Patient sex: M
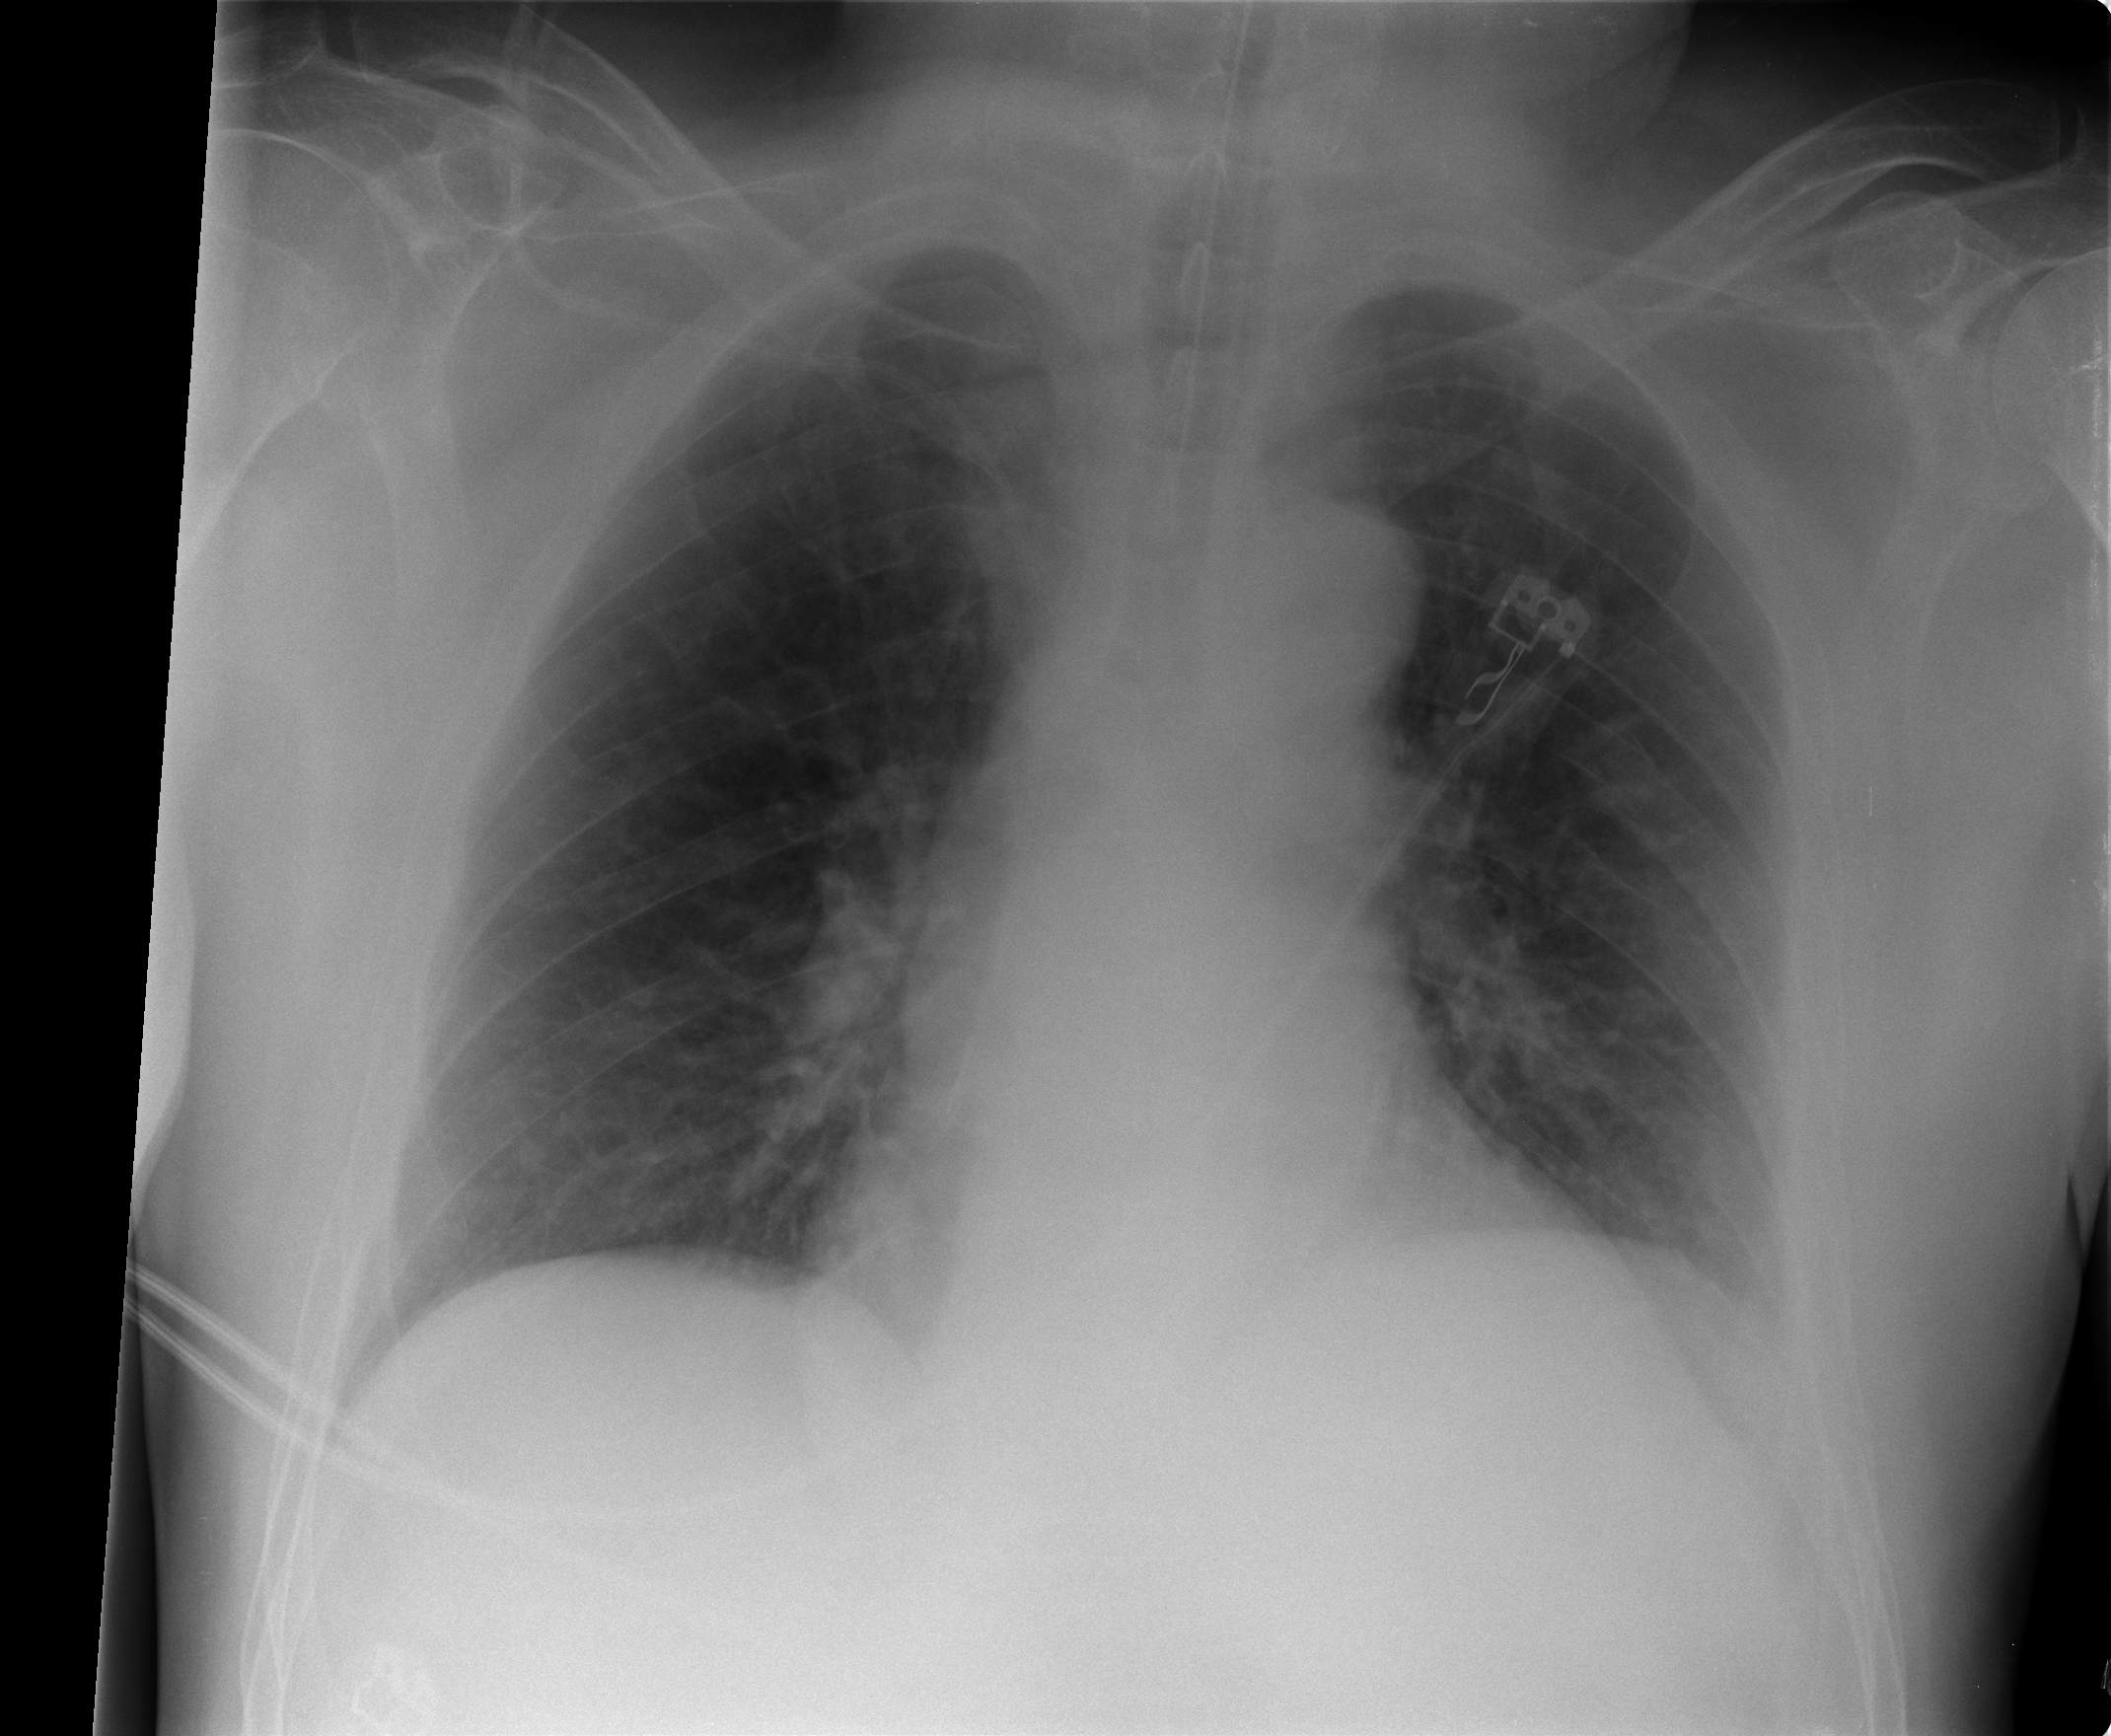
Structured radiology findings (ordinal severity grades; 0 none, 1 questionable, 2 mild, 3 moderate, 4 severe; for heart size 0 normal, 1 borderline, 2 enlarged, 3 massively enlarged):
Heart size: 0
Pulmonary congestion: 0
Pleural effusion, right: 0
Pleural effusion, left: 0
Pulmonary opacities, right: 0
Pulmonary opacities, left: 0
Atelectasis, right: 1
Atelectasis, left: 0